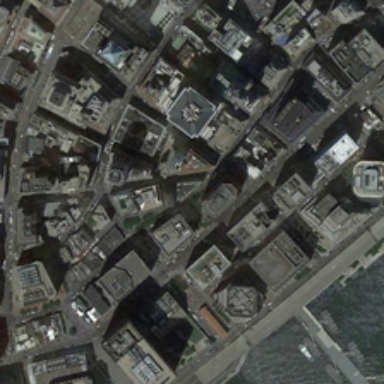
One side of the road is the main economic area .